Question: The description below is heavily simplified - it's only one part of a bigger problem that we are tackling but the innards can be safely left out for this question.
Suppose we have the following models: -
'''
class Item(models.Model):
name = models.CharField(max_length=150)
value = models.DecimalField(max_digits=12,decimal_places=2)
class Person(models.Model):
name = models.CharField(max_length=150)
items = models.ManyToManyField(Item, through='AssignedItem')
class AssignedItem(models.Model):
person = models.ForeignKey(Person)
item = models.ForeignKey(Item)
value = models.DecimalField(max_digits=12,decimal_places=2)
'''
So basically a person may be assigned zero, one, or more items and each assigned item's value may be overridden for a particular person by specifying the new value in the 'through' model.
What we are aiming to achieve is an html table which has the 'Item.name' as its header row, with one extra column in that header row for 'Person.name'.
Each 'Person' may have a different set of 'Person.items' assigned to them so it is expected that if a 'Person' has not been assigned an 'Item', the corresponding cell for that 'Person' will be blank ().

The question is how to place the correct AssignedItem value in the corresponding column. We have a Queryset of Items that we are looping over in the template to create the header row, and then we have a list of lists containing each person's items. But how do we ensure that the correct AssignedItem is displayed under the corresponding Item header?
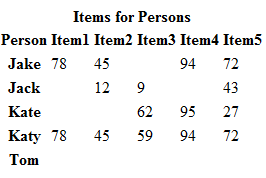
Answer: Well, the main issue was to ensure that the correct 'AssignedItem' is displayed under the corresponding 'Item' header.
I tried a lot of things in the template, but it did not offer too much room to maneuver. I ultimately created the "table" in the view then passed the string to the template for rendering.